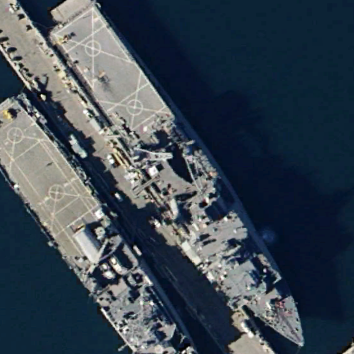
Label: combat